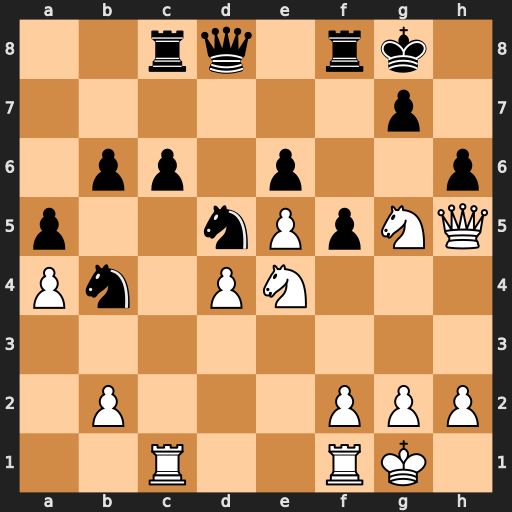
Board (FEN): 2rq1rk1/6p1/1pp1p2p/p2nPpNQ/Pn1PN3/8/1P3PPP/2R2RK1
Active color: w
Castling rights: -
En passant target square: f6
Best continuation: Qg6 Qxg5 Nxg5